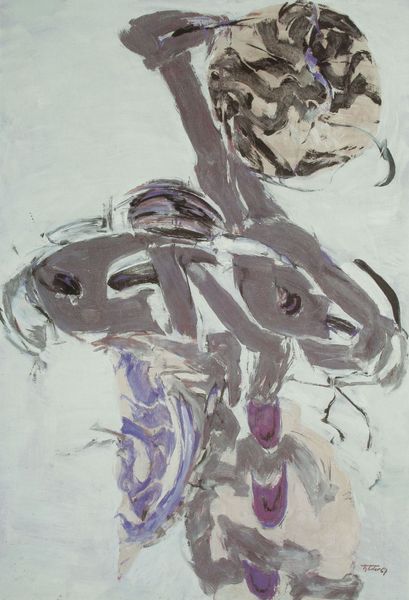
Titel: Aus den Blicken verlieren I
Künstler: Hann Trier
Institution: Im Besitz des Künstlers
Schlagwörter: akt, blau, kopf, weiß, brust, frau, geschwungen, grau, schwarz, beige, malerei, figur, tänzerin, rosa, rund, schwung, brüste, abstrakt, farben, flächen, modern, lila, violett, wasserfarbe, duktus, scham, abstraktion, form, becken, gebilde, durcheinander, pinselstrich, verschlungen, gestreckt, trier, embryo, verwoben, begeung, embryonal, gebild, graubild